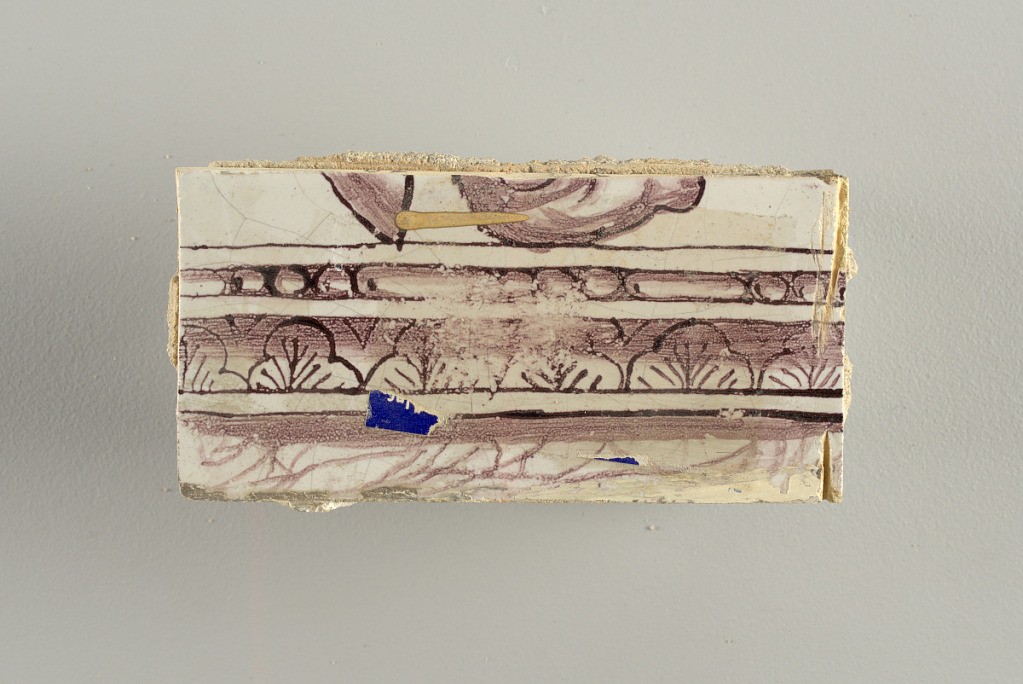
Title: Wall facing
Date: ca. 1725
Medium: tin-glazed earthenware, underglaze
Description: Two vertical rectangles, twenty-three tiles high.  A) Nine tiles wide at top; seven tiles wide at bottom.  B) Ten and one-half tiles wide.

Arabesque design of foliage.  A) with centered figure of Justice under a canopy.  B) with centered urn.